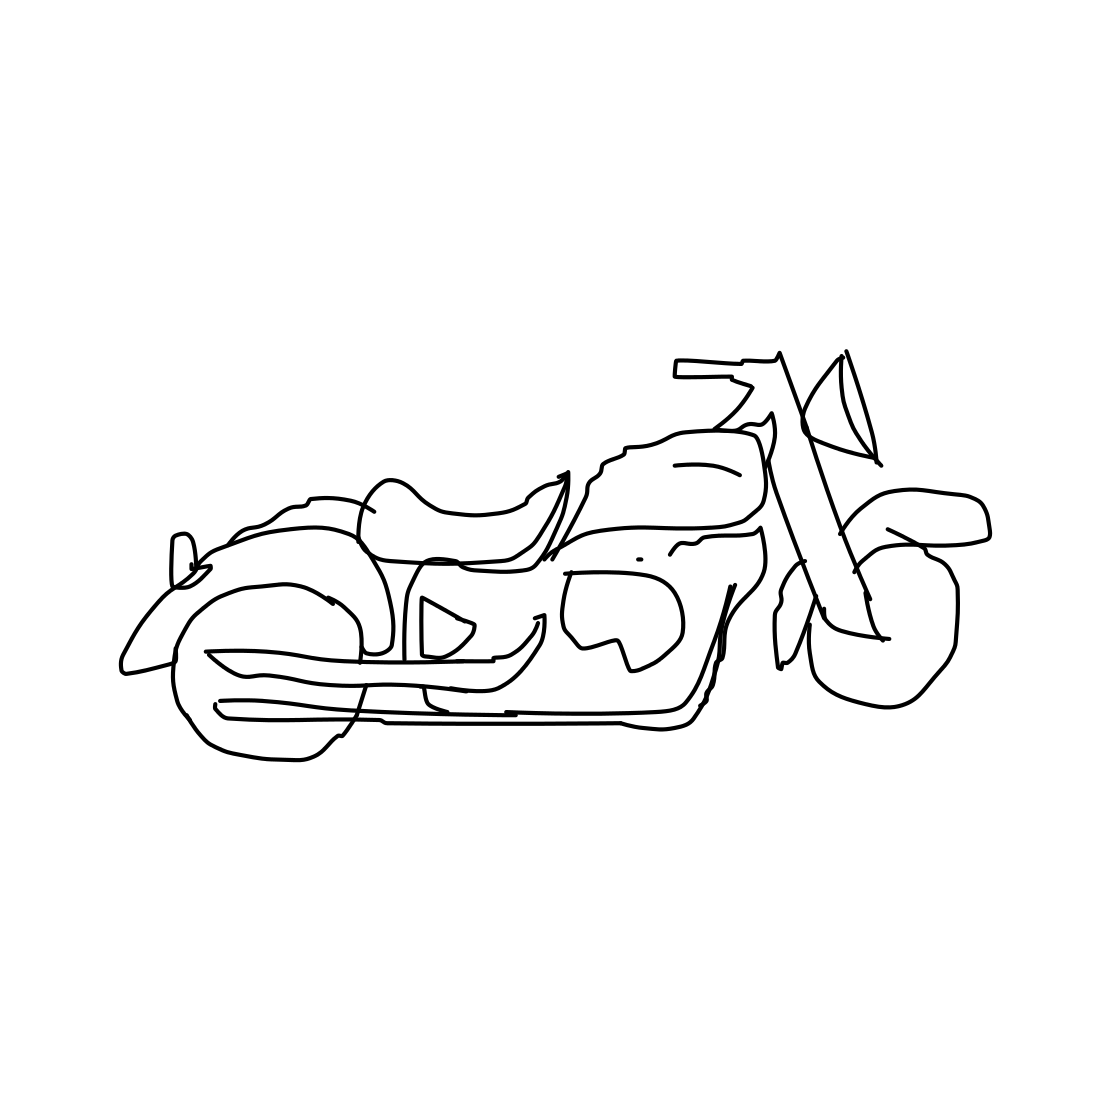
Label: motorbike